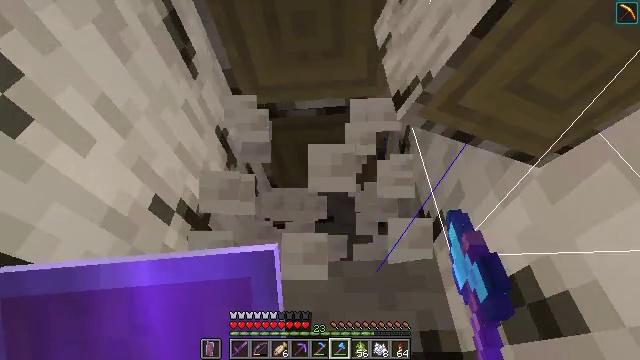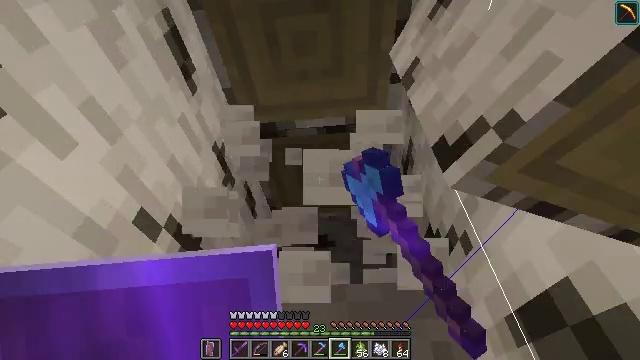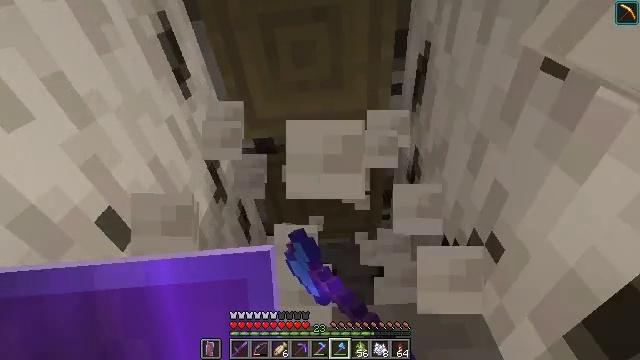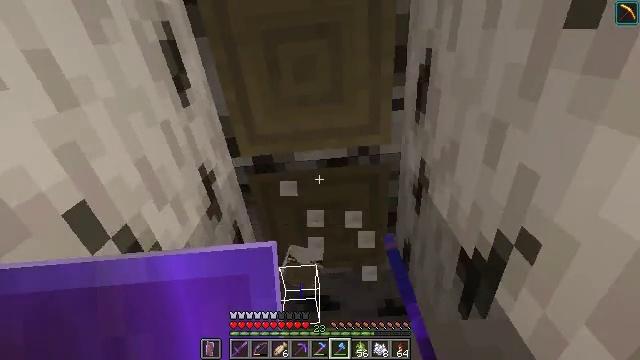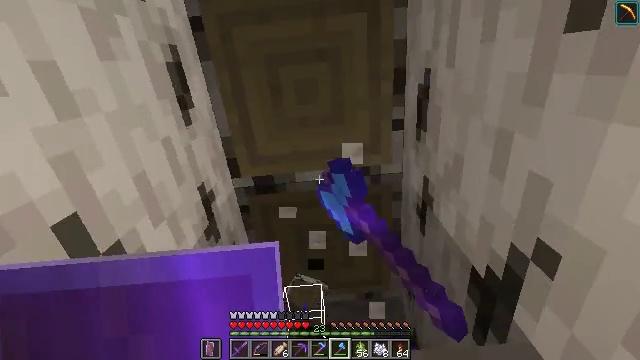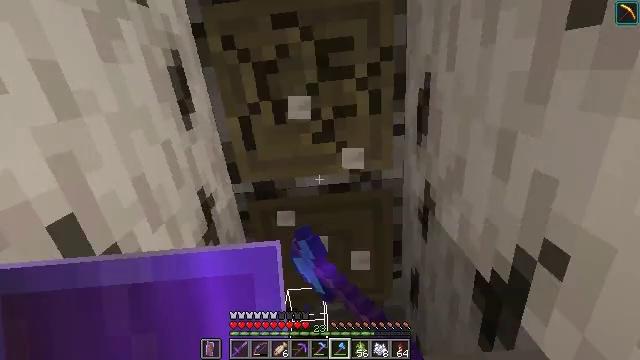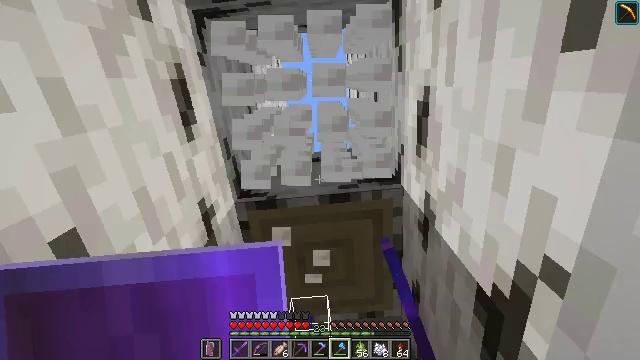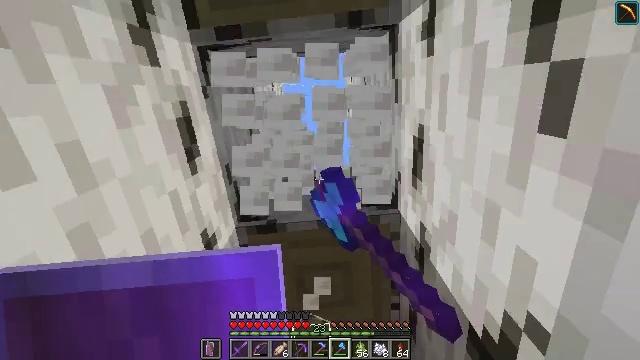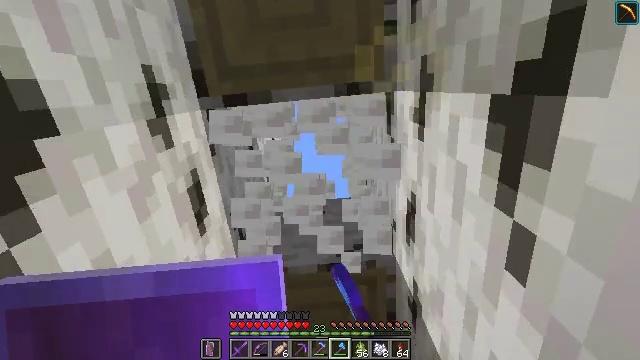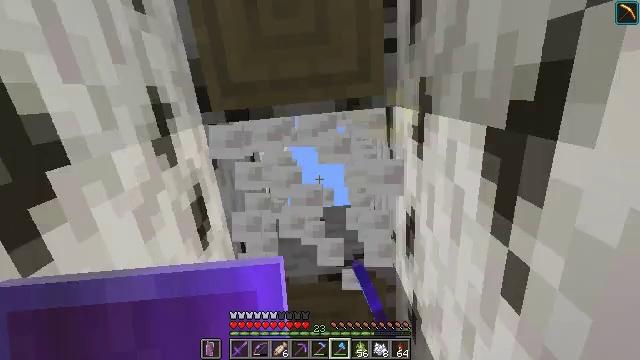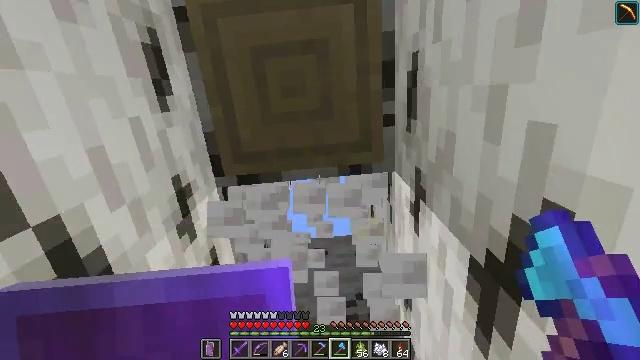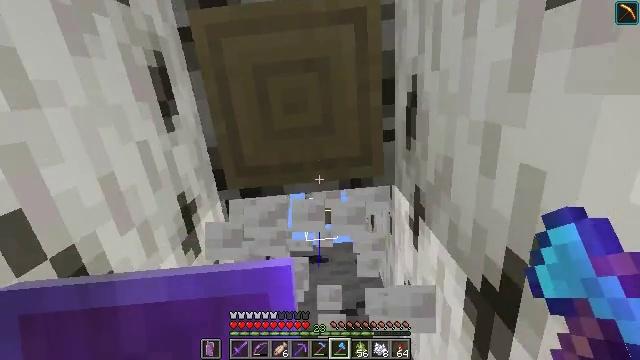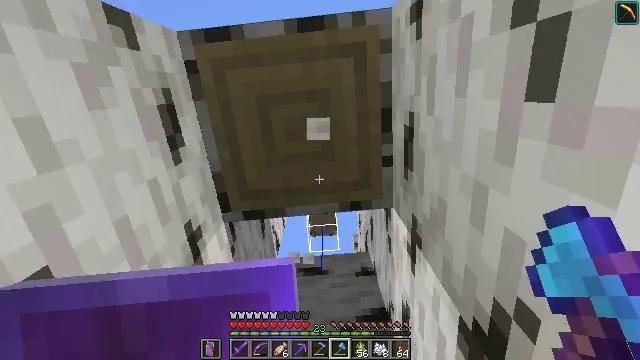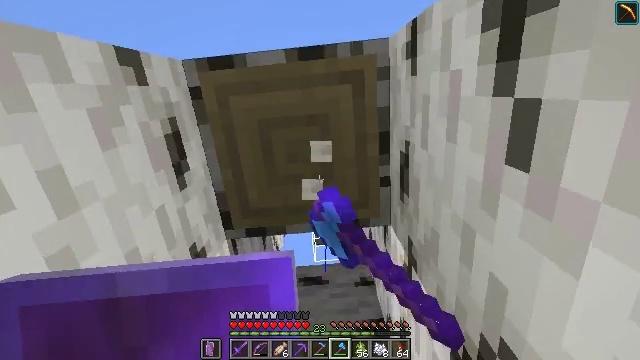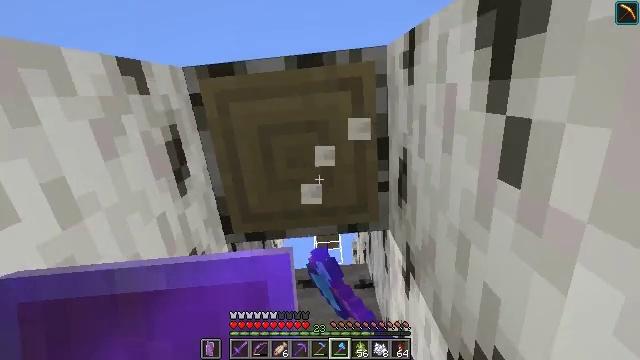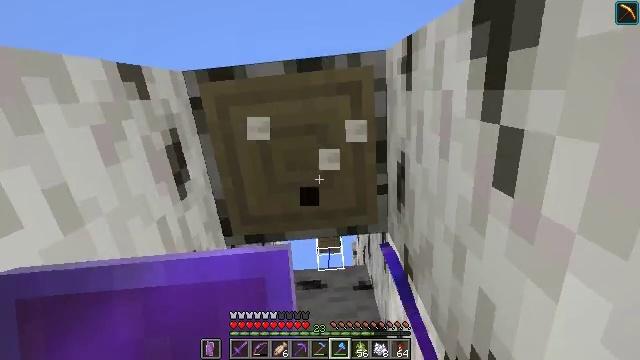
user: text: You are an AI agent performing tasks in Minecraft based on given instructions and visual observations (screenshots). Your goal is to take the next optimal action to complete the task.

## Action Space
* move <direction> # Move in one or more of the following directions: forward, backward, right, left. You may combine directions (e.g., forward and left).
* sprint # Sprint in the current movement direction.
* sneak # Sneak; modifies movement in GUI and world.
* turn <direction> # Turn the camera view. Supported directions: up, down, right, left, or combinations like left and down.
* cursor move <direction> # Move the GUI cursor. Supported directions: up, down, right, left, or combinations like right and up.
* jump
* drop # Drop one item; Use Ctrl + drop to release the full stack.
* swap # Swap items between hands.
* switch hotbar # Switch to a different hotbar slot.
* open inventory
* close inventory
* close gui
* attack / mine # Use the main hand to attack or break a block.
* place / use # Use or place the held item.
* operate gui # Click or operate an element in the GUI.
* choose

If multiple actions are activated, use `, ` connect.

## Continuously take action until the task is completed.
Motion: motion action
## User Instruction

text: Mine the birch log from the tree.
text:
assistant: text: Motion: move forward, turn up, attack / mine
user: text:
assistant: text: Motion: turn up, attack / mine
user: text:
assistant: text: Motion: turn up, attack / mine
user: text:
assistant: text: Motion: turn up, attack / mine
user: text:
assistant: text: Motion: turn up, attack / mine
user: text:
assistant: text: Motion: move back, turn up, attack / mine
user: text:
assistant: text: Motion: move back, turn up, attack / mine
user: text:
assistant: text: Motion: move back, attack / mine
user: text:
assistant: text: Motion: move back, attack / mine
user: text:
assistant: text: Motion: move back, attack / mine
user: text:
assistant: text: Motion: move back, attack / mine
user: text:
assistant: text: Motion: attack / mine
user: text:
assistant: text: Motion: attack / mine
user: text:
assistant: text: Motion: attack / mine
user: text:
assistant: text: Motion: attack / mine
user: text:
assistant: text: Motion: attack / mine
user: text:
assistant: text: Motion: turn up, attack / mine
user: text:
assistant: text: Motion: turn up, attack / mine
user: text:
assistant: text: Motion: attack / mine
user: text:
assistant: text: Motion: attack / mine
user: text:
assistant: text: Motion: turn down, attack / mine
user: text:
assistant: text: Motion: turn down, attack / mine
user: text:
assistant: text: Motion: turn down, attack / mine
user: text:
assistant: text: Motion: turn down, attack / mine
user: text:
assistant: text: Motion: turn down, attack / mine
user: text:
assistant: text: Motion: move forward, attack / mine
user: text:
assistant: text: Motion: move forward, attack / mine
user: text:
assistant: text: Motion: move forward, attack / mine
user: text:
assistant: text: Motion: move forward, attack / mine
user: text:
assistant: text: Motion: move forward, attack / mine